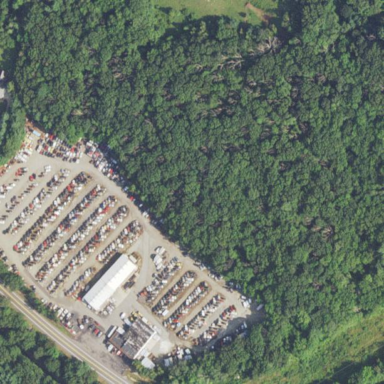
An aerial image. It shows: Scrap yard located in industrial area.